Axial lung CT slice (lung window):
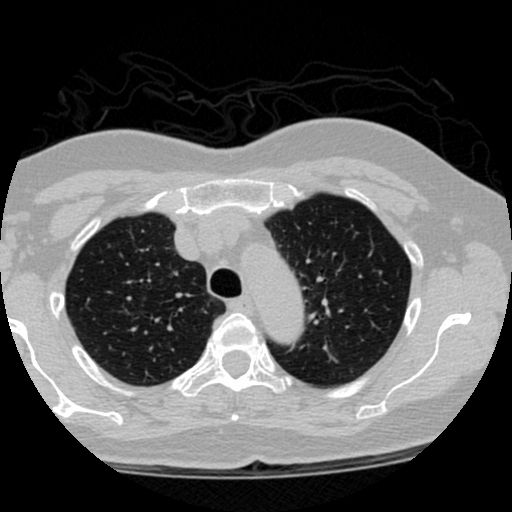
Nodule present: no